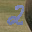
Label: 2